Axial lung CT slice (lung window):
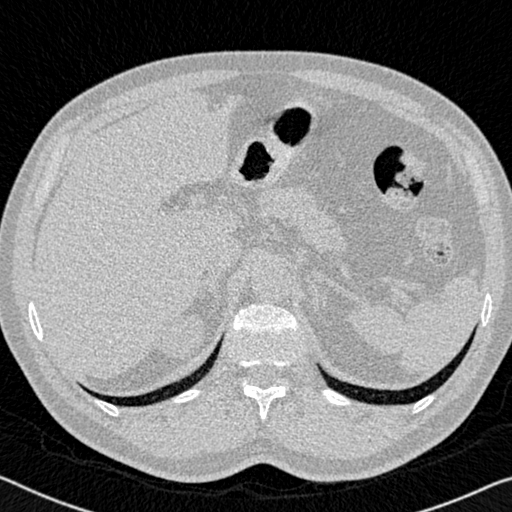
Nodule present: no